Interaction volume radius: 5 \u00c5
Interaction volume height: 20 \u00c5
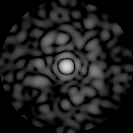
Disorder parameter: 0.8555